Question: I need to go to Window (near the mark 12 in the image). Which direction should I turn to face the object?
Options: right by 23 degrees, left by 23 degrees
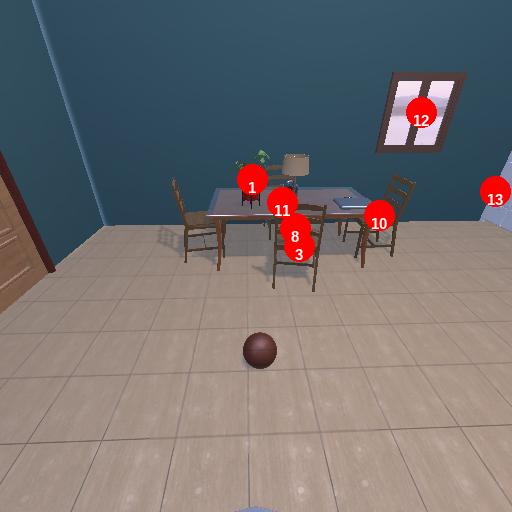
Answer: right by 23 degrees